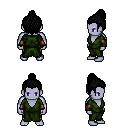
a pixel art fantasy rpg character, male body template, dark elf, purple skin, green robe, gold greaves, black short topknot hairstyle, cloth bracers, four views (front, back, left, right), 2x2 character sprite sheet, small pixel art, hard edges, no anti-aliasing